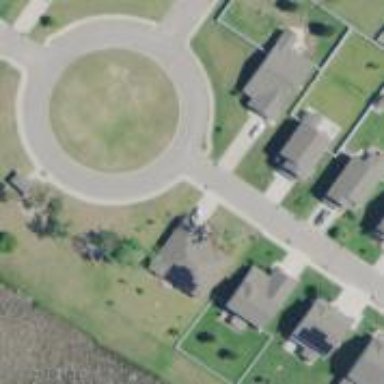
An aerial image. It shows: Residential road with asphalt surface leading to roundabout.